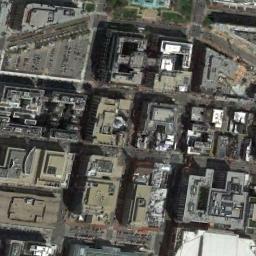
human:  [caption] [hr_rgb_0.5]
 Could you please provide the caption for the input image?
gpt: The road is very narrow in the picture .

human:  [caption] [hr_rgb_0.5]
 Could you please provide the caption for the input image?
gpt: A commercial area has lots of buildings and a parking lot is also in the commercial area .

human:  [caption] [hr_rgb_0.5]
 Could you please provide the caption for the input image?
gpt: The commercial area is consist of many buildings .

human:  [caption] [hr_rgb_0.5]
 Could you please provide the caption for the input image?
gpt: There are buildings arranged neatly on a commercial area .

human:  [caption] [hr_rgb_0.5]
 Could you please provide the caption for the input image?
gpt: There are many dense tall buildings and several roads and many trees in a business district .